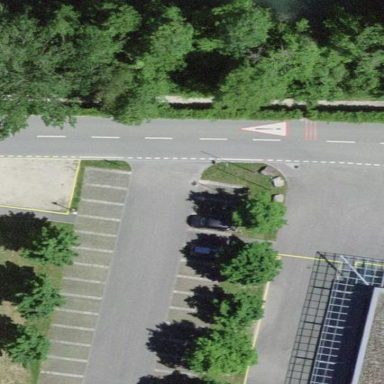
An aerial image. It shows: Street side parking area.